I will show an image sequence of human cooking. I have annotated the images with numbered circles. Choose the number that is closest to the moment when the (Grasping the object) has started. You are a five-time world champion in this game. Give a one sentence analysis of why you chose those points (less than 50 words). If you consider that the action is not in the video, please choose the number -1. Provide your answer at the end in a json file of this format: {"points": []}
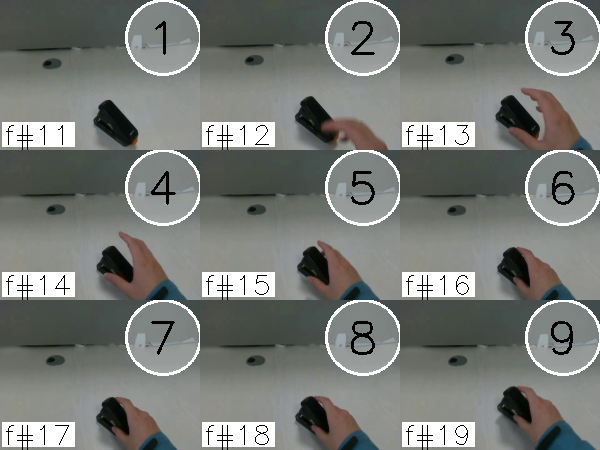
Frame 6 shows the clearest moment of hand-object contact.
{"points": [6]}